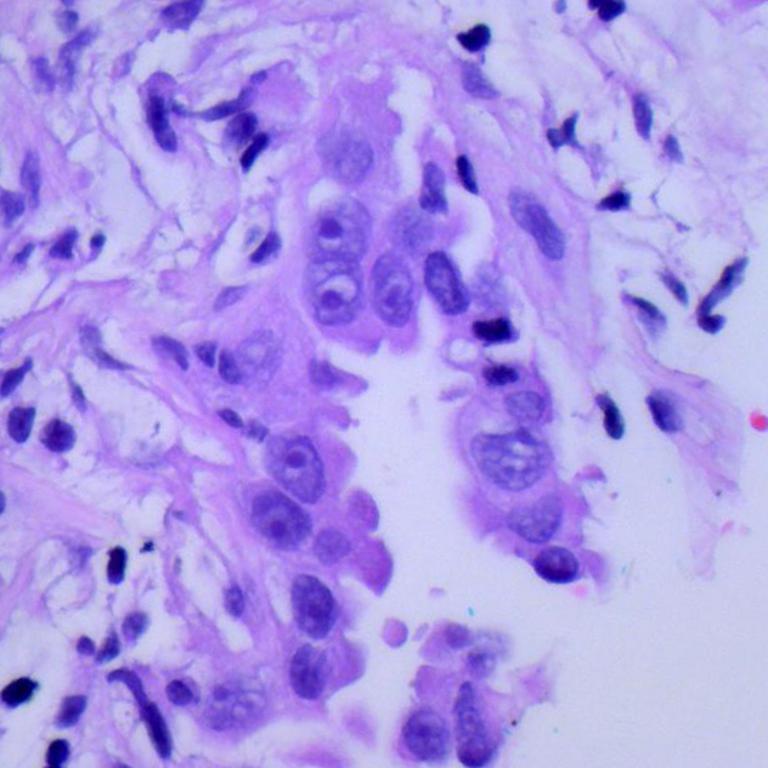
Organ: lung
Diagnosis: adenocarcinomas